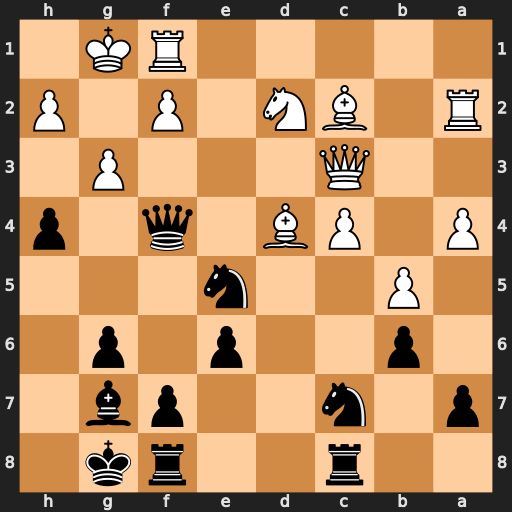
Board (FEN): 2r2rk1/p1n2pb1/1p2p1p1/1P2n3/P1PB1q1p/2Q3P1/R1BN1P1P/5RK1
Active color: b
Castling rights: -
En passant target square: -
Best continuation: Qxd2 Bxe5 Qxc3